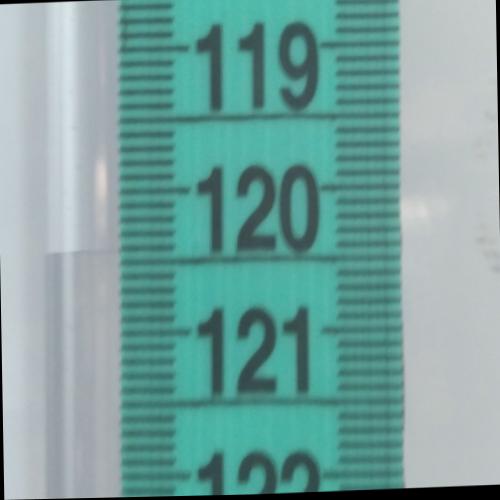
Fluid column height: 120.4 cm